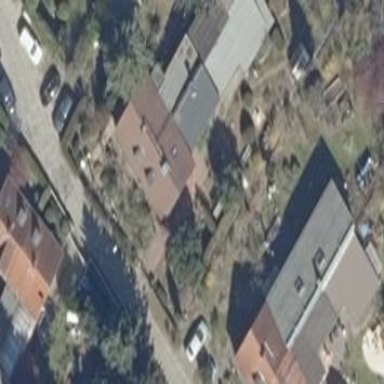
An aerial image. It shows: Semi-detached house with gabled roof.